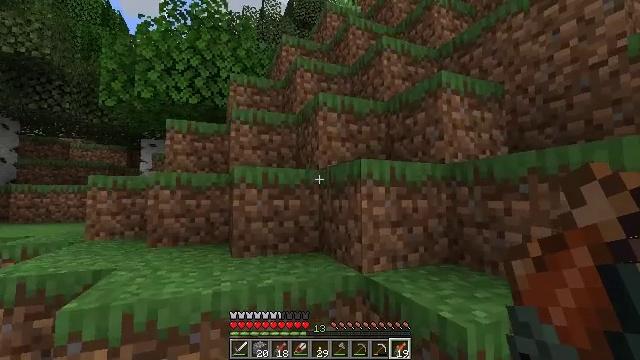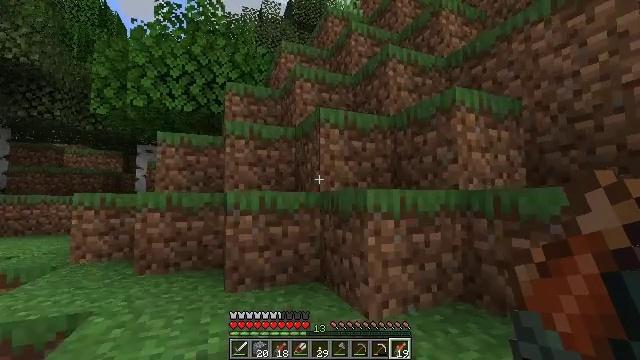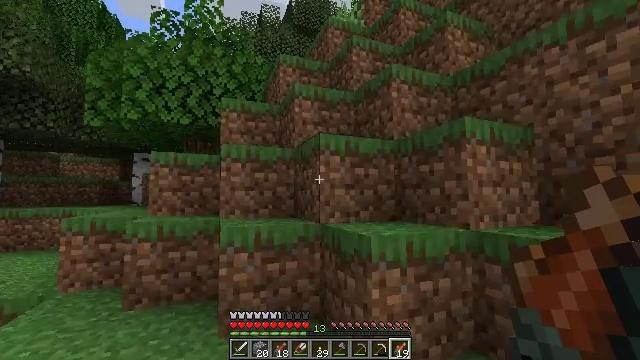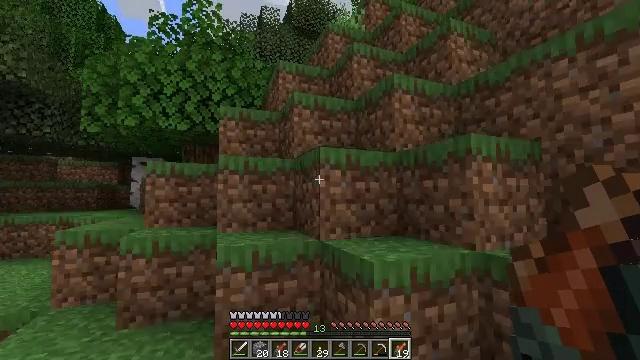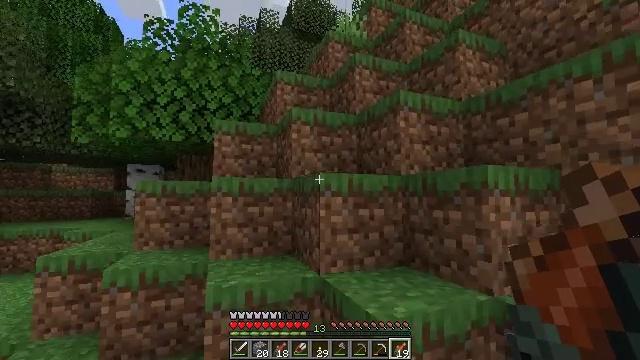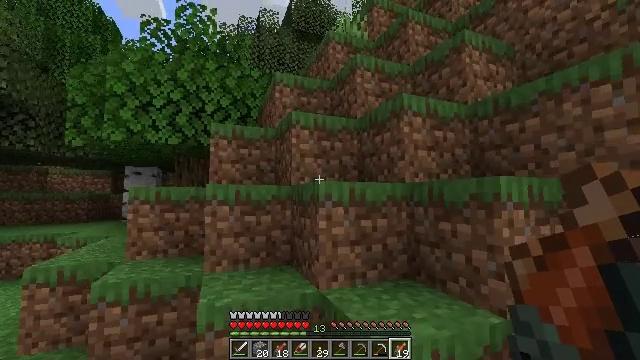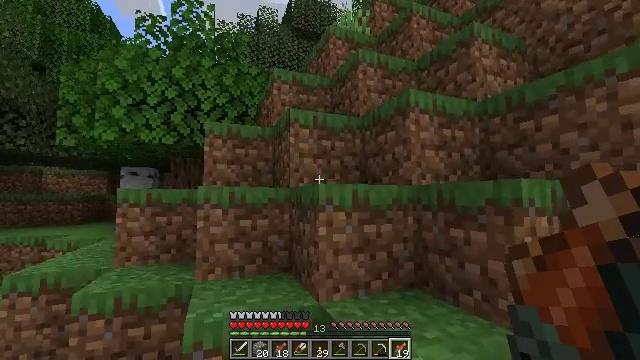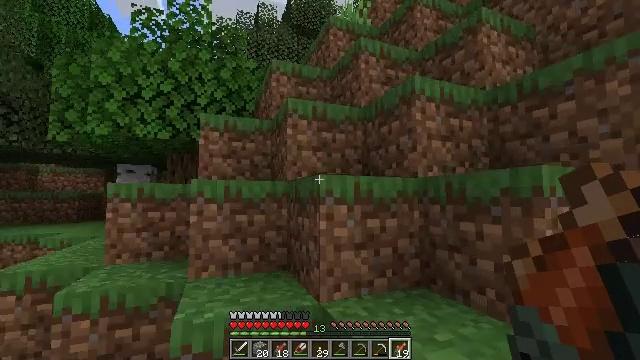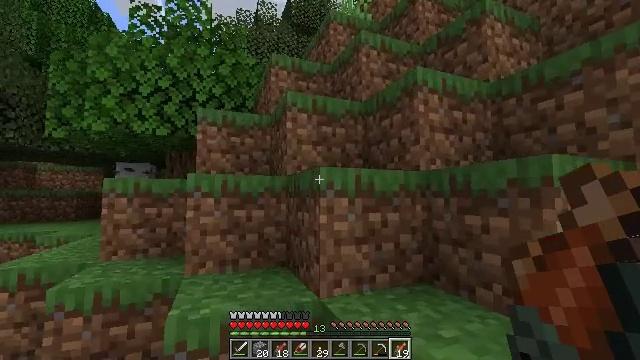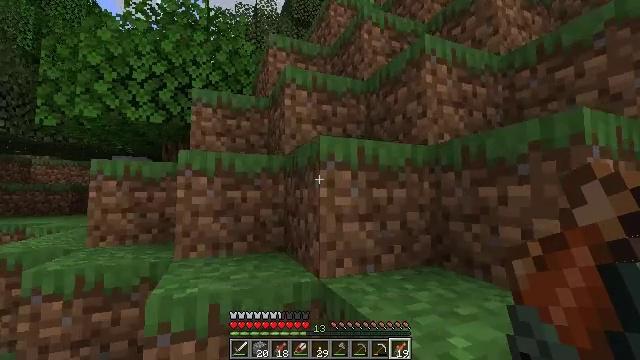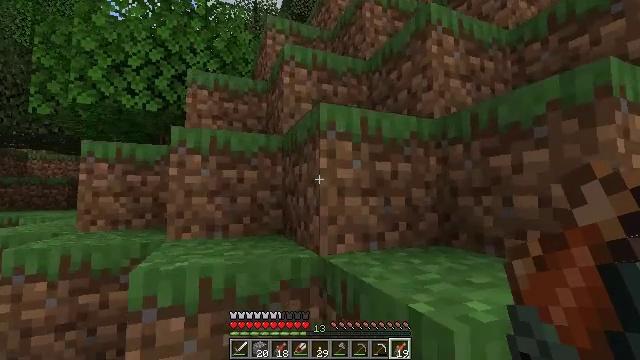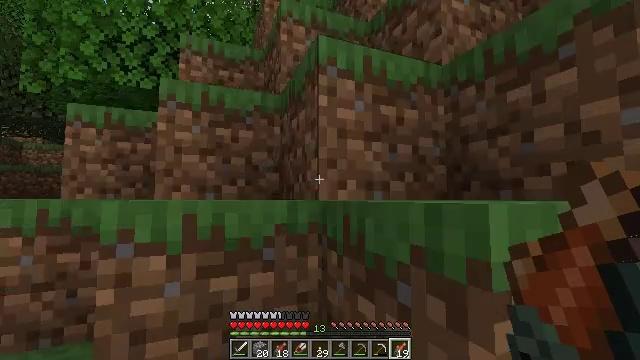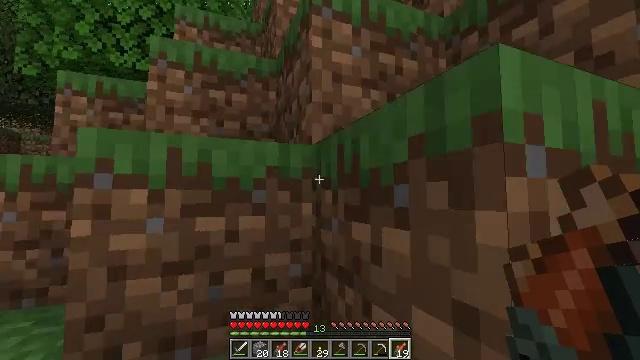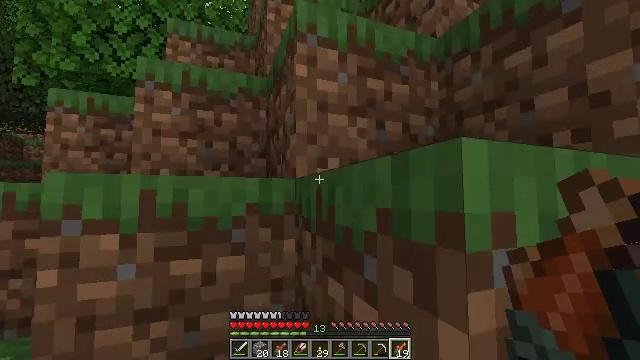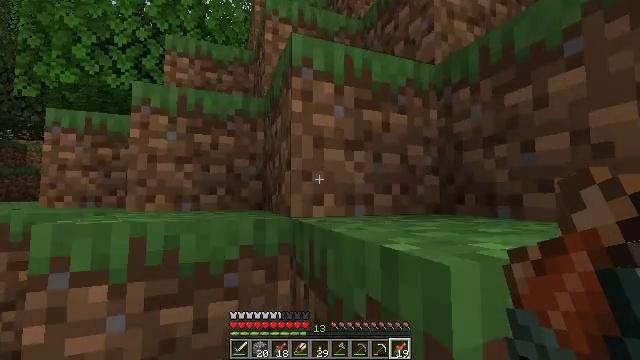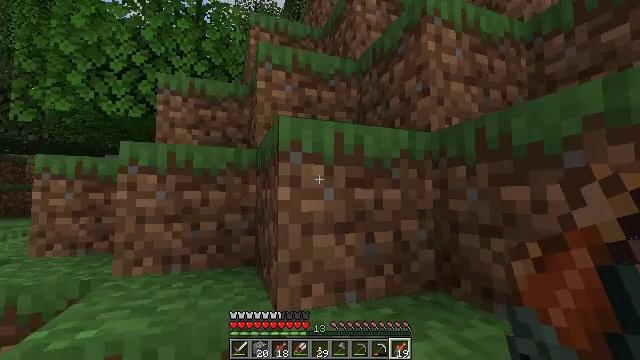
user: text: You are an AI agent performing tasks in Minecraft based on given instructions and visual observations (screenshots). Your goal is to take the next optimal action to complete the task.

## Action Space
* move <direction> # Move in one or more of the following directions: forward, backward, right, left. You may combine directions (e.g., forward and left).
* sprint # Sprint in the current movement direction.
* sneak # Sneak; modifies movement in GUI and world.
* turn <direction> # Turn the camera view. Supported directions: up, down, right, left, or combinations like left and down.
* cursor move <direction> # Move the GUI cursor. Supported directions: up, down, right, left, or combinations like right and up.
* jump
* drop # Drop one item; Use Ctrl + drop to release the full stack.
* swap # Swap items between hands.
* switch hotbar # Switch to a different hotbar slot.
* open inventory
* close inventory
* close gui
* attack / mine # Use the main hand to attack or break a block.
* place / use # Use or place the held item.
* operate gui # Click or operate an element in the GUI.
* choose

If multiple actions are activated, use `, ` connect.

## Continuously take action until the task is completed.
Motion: motion action
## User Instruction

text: Create a light gray bed using the necessary materials.
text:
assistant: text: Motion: move forward, jump
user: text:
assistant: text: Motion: move forward, jump
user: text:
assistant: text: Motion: move forward, jump
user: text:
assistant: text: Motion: move forward, jump
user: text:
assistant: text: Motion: move forward, jump
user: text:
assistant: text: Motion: move forward, jump
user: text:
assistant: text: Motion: move forward, jump
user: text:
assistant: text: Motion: move forward, jump
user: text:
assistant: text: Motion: move forward, jump
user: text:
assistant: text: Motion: move forward, jump
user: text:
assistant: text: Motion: move forward, jump
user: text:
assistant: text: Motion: move forward, jump
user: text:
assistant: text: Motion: move forward, jump
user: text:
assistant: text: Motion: move forward, jump
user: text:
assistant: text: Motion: move forward, jump
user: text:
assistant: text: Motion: move forward, jump
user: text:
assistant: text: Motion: move forward, jump
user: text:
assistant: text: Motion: move forward, jump
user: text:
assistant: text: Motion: move forward, jump
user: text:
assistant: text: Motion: move forward, jump
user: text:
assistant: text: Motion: move forward, jump
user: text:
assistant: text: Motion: move forward, jump
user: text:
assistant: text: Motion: move forward, jump
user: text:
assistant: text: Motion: move forward, jump
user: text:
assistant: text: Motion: move forward, jump
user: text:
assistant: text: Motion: move forward, turn left, jump
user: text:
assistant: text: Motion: move forward, turn left, jump
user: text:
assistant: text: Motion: move forward, turn left, jump
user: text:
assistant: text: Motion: move forward, turn left, jump
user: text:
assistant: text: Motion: move forward, turn left, jump